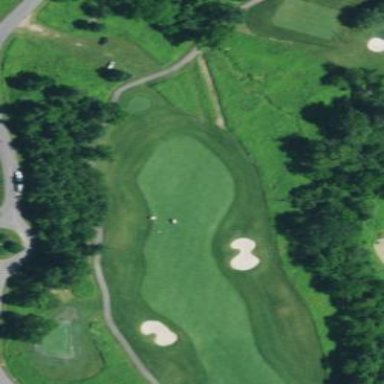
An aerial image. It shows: Golf fairway in the image.